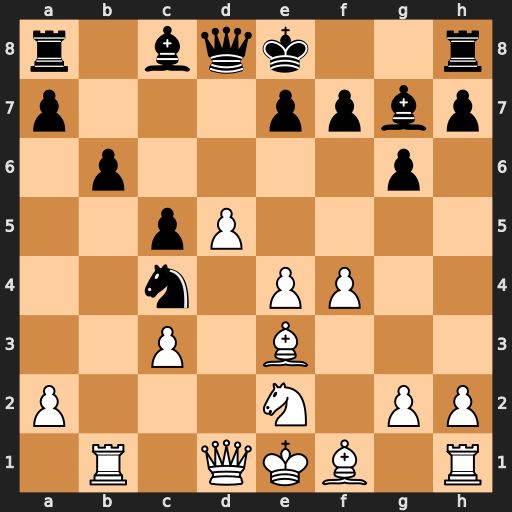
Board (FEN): r1bqk2r/p3ppbp/1p4p1/2pP4/2n1PP2/2P1B3/P3N1PP/1R1QKB1R
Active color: w
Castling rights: Kkq
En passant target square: -
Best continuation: Qa4+ Qd7 Qxc4